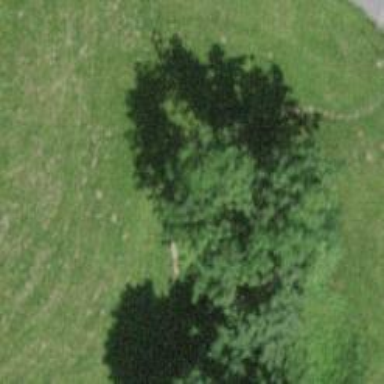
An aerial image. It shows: Path with grass surface of grade3 tracktype.